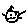
Label: cat